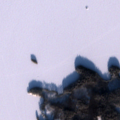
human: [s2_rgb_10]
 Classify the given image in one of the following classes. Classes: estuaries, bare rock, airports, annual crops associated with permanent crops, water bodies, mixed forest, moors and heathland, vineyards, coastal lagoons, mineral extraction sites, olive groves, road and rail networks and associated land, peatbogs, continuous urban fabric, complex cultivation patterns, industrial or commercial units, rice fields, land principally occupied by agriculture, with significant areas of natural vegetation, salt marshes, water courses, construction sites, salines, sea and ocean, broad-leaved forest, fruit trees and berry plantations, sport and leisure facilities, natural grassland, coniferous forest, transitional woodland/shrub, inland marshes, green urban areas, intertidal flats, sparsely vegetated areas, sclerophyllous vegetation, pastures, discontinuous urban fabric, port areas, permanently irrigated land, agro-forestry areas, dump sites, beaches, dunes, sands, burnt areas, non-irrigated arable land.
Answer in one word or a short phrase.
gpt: broad-leaved forest, mixed forest, water bodies